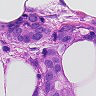
Metastatic tissue present: yes